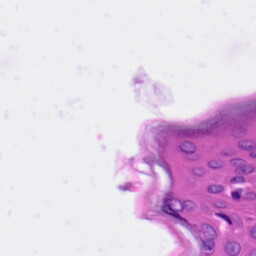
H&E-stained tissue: Skin